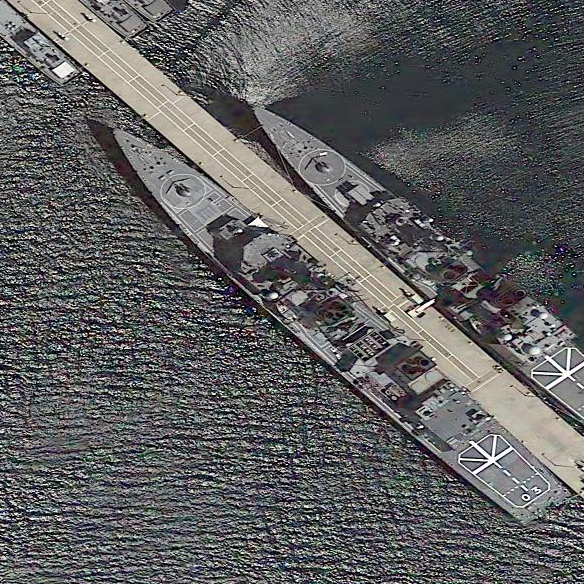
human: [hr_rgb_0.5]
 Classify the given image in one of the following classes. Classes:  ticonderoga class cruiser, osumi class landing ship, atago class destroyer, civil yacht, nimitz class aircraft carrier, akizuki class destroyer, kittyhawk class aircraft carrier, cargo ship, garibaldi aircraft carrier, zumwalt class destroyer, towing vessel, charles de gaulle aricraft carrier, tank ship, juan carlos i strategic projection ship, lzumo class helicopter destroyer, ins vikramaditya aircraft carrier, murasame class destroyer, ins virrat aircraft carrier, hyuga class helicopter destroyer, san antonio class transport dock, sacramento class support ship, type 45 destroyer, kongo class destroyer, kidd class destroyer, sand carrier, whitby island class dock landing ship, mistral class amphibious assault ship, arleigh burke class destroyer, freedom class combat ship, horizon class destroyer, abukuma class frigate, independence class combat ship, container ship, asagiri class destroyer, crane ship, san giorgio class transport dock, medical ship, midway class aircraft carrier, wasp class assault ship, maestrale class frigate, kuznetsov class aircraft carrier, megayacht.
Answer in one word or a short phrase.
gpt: Murasame class destroyer